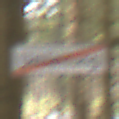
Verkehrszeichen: EndeDerUmleitungsankuendigung
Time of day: MorningAfternoon
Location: Outdoor (Nature)
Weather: Overcast
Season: Winter
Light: Natural